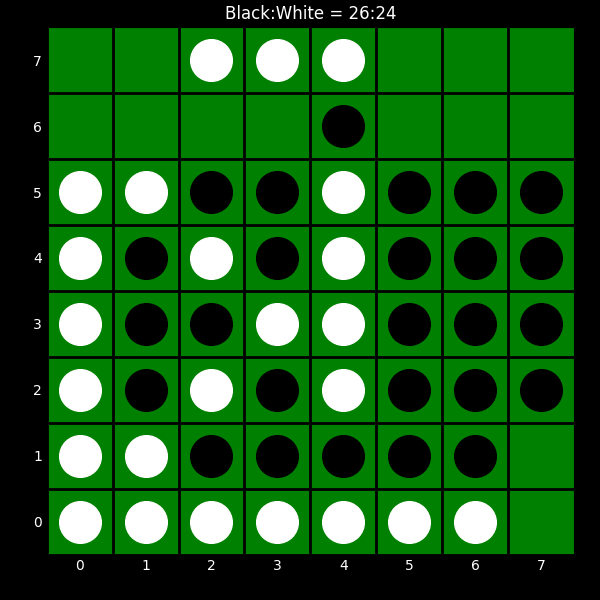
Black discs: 26
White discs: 24